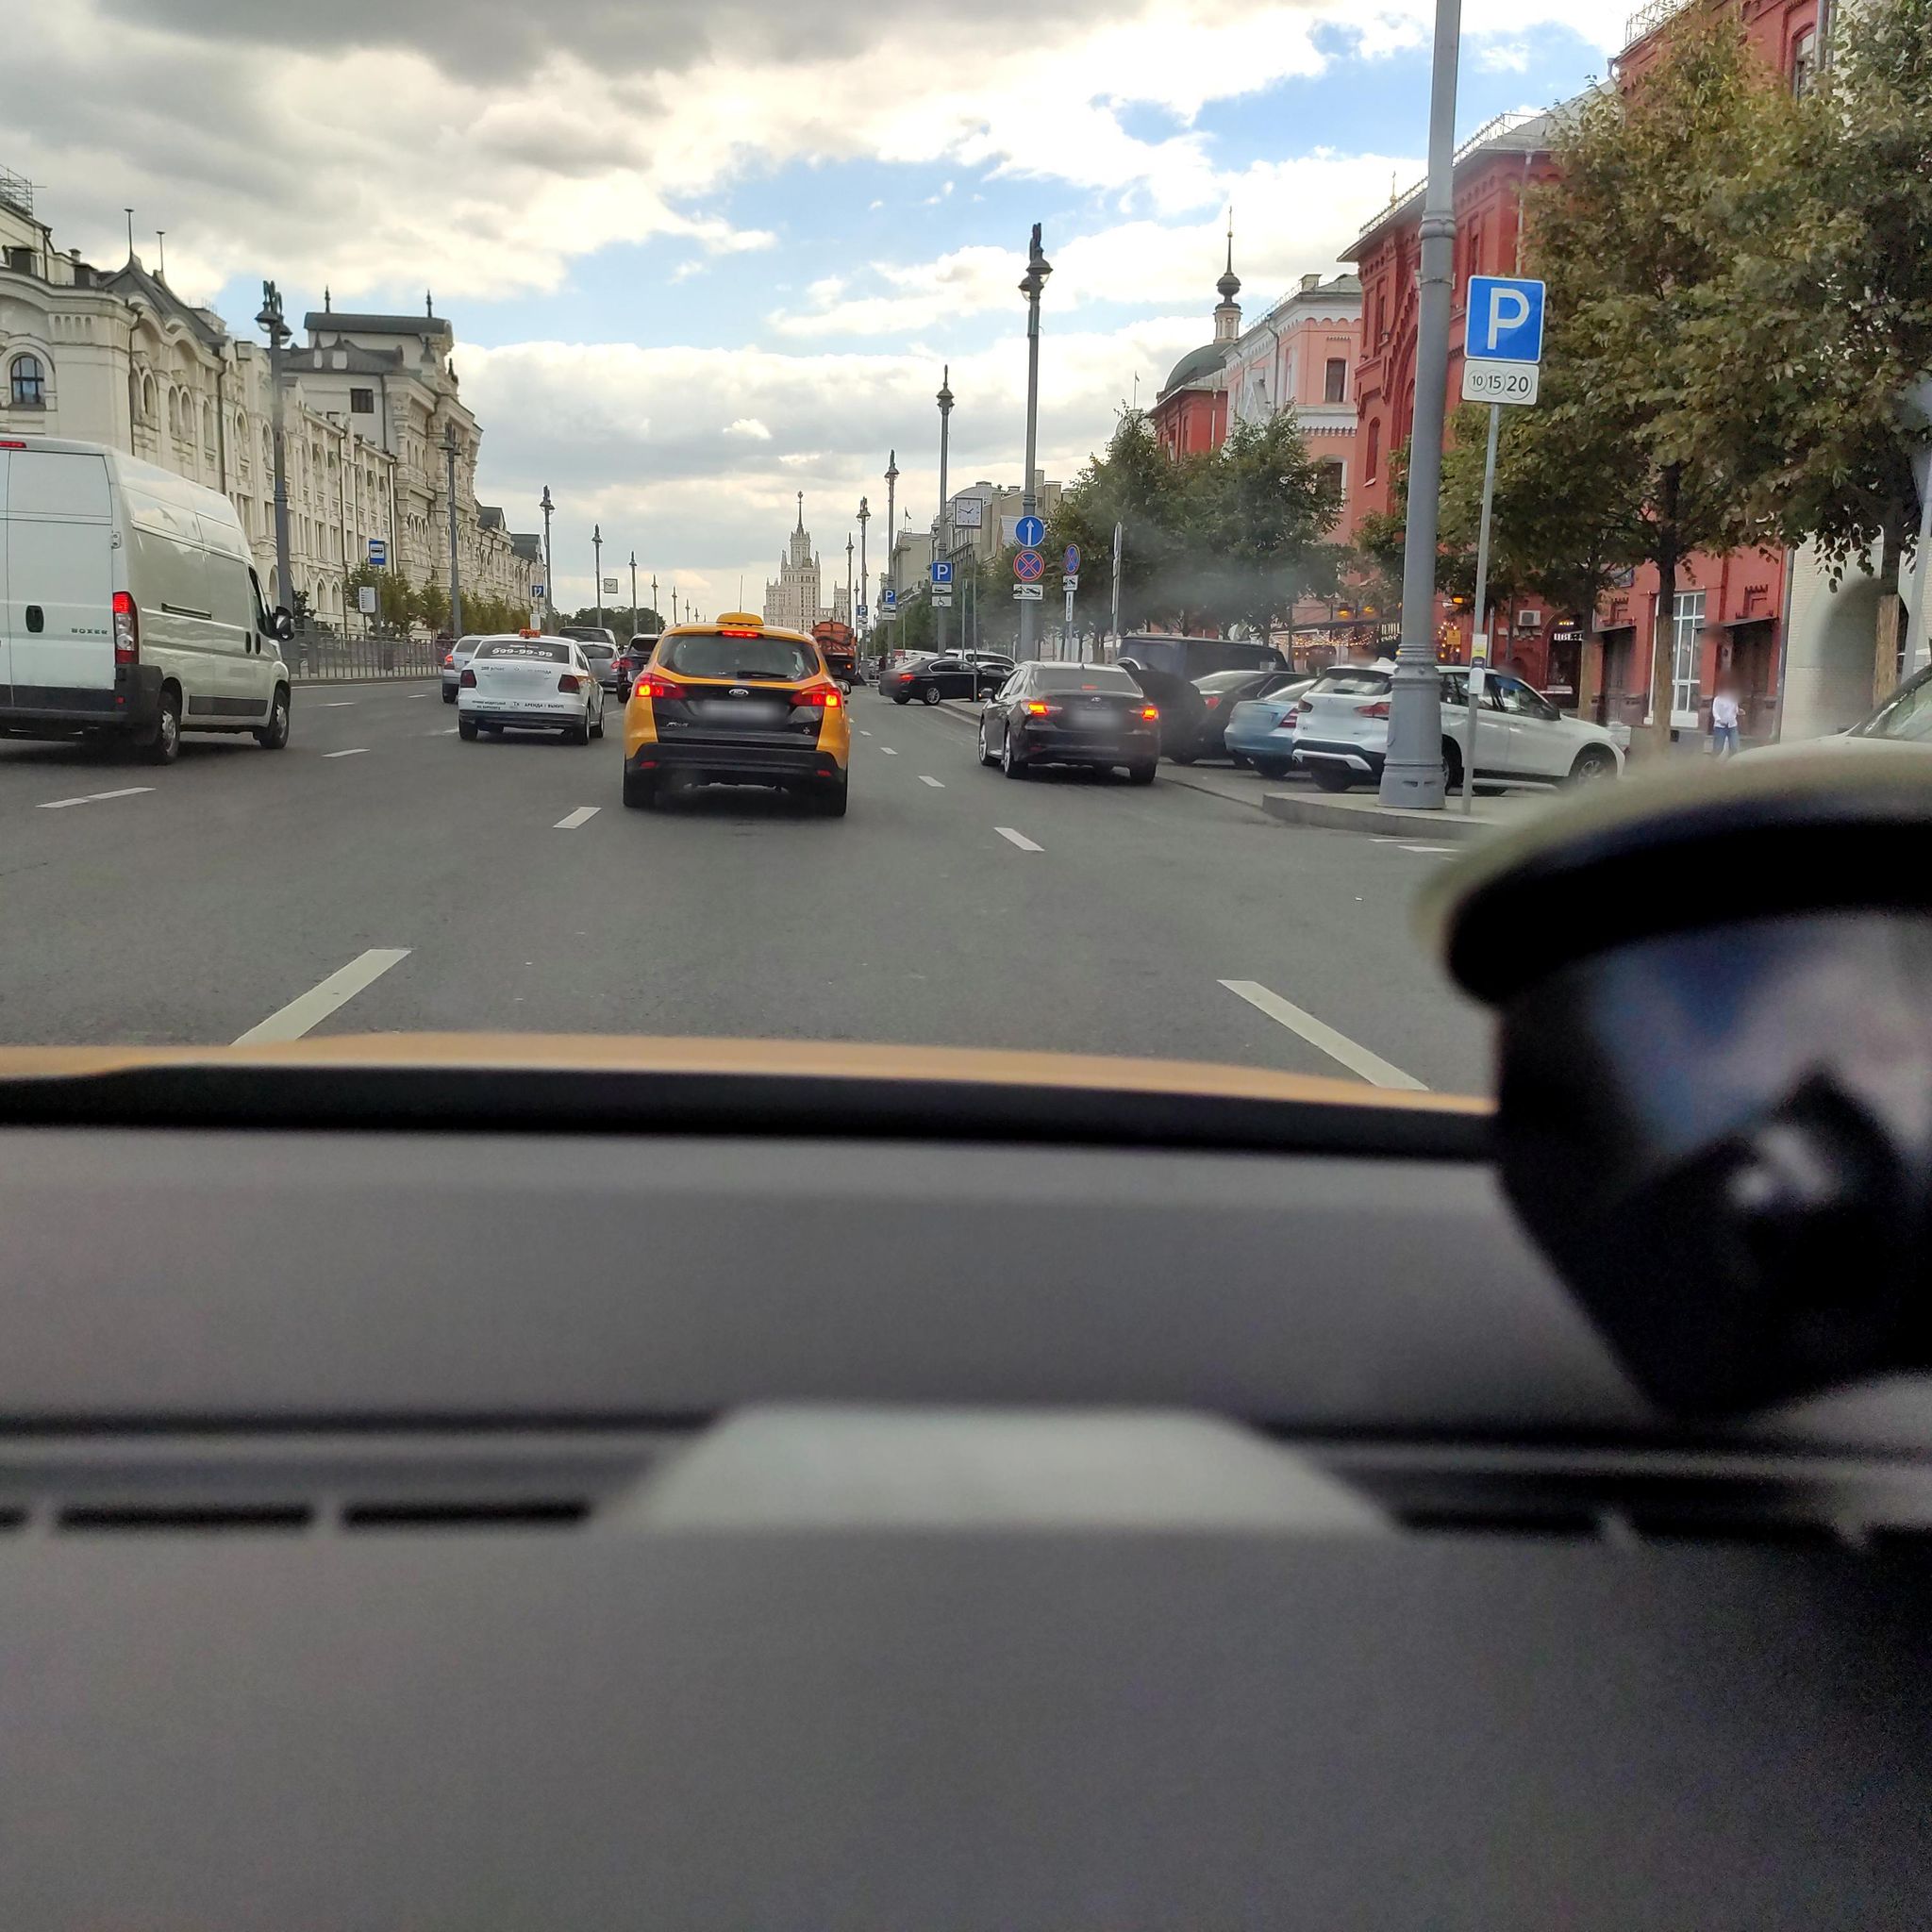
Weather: cloudy
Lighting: day
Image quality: good
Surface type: driving surface
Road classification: footway
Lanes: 5
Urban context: urban centre
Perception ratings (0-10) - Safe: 3.21, Lively: 8.66, Beautiful: 3.76, Boring: 1.15, Depressing: 3.43, Wealthy: 6.14